Current action and preconditions to check: trajectory_clear

Your task: For each precondition in the list above, predict whether it will hold at this action.

Consider the current scene as observed from the mobile robot's camera, and analyze the predicted future states of all dynamic agents (e.g., people, animals, vehicles, or any moving entities) within the NEXT SECOND.

IMPORTANT: Only answer "very likely" if you are absolutely certain—based on strong, clear evidence—that a dynamic agent will violate the precondition in the predicted future state. Do NOT answer "very likely" for unlikely, ambiguous, or low-probability risks.

Ask yourself for each precondition: Is there a high probability, with clear and convincing evidence, that the predicted future states of any dynamic agent will interfere with the predicted future state of the currently executing action within the NEXT SECOND, causing that precondition to fail?

Assess the risk level based on these predictions. Use "likely" or "very likely" if motions create a clear risk of interference.

Use "neutral" or "improbable" if agents are nearby but their predicted paths are clearly diverging or non-conflicting.

Failure Risk Categories: "very improbable", "improbable", "neutral", "likely", "very likely"

Answer Format: Output ONLY the probability_of_failure value from these categories: "very improbable", "improbable", "neutral", "likely", "very likely"

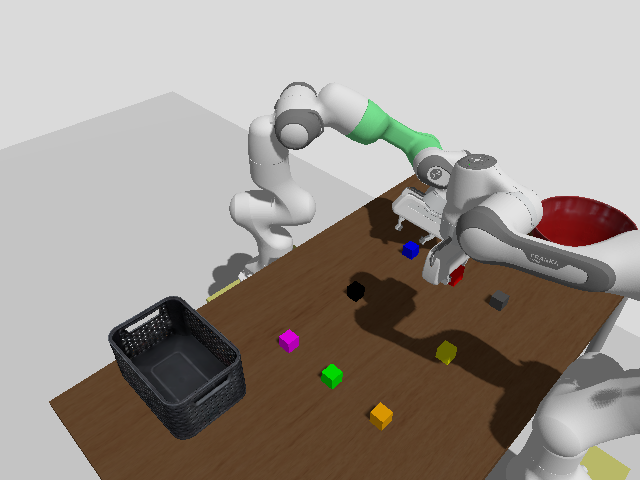

Answer: very improbable